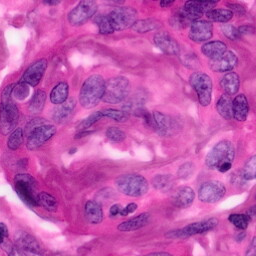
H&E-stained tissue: Pancreatic